Question:
## Uploading a Magento install
I have spent a long time building a store with Magento on my local development PC.
Now that I am happy with the result, I would like to upload it to my live production server.
What steps must I complete to ensure this move is as easy as possible?
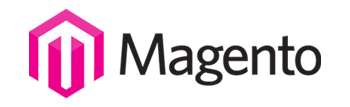
Answer: ## moving files and database
I assume these two steps are obvious:
1. copy all of your local files to production server
2. dump your magento local db and import it into your production server db
## editing in production server
now on your production server you need to follow these two steps:
1. edit app/etc/local.xml file and change database info
2. in production db,in its core_config_data table, you should find every records containing the url of your local installation, then you need to update those values;which can be found with this query:
'''
SELECT *
FROM 'core_config_data'
WHERE 'value' LIKE 'http://%';
'''
edit (thanks to comments):
3. Do not forget to delete 'var' folder contents
4. Optionally remove this file too 'app/etc/use_cache.ser'